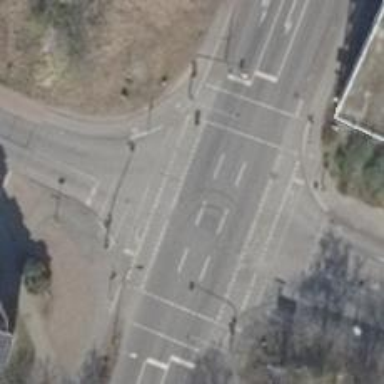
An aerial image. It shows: Road with traffic signals.